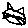
Label: cat